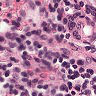
Metastatic tissue present: no